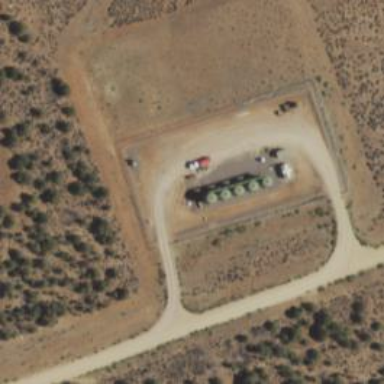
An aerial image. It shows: Storage tank that is man-made.